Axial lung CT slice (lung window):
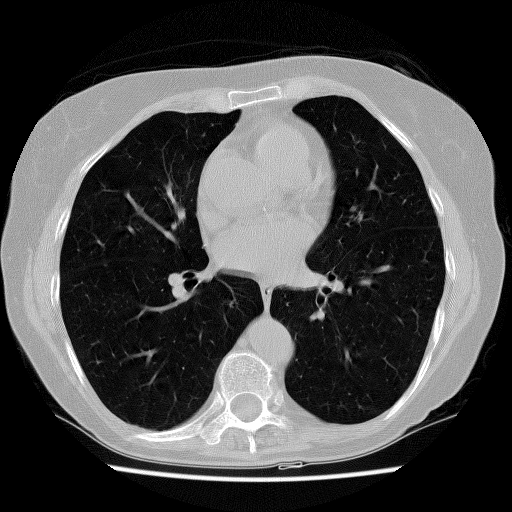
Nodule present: no